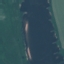
Land use / land cover class: River